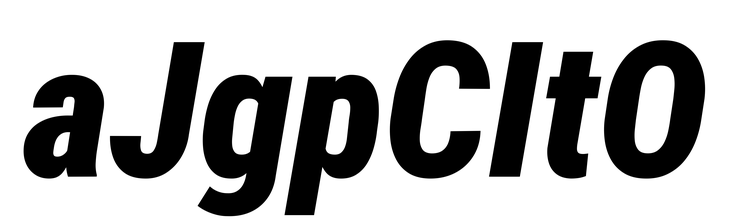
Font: Roboto-Italic_Condensed_Black_Italic